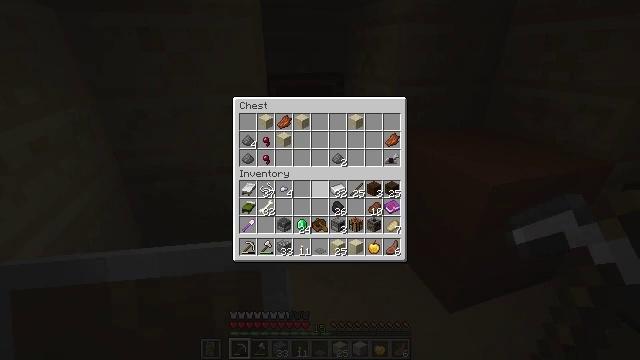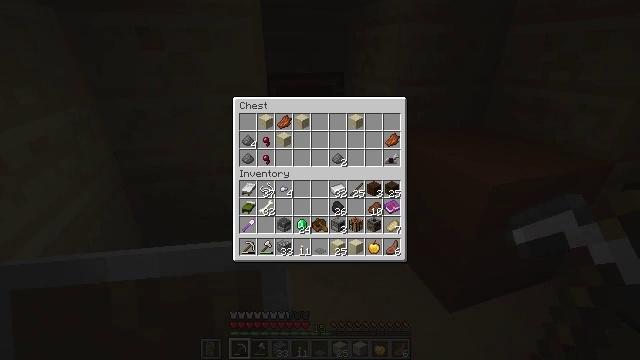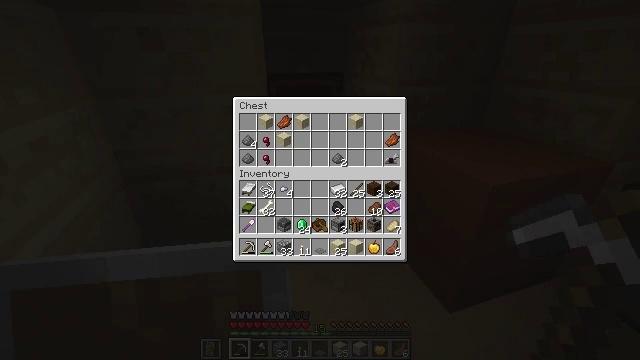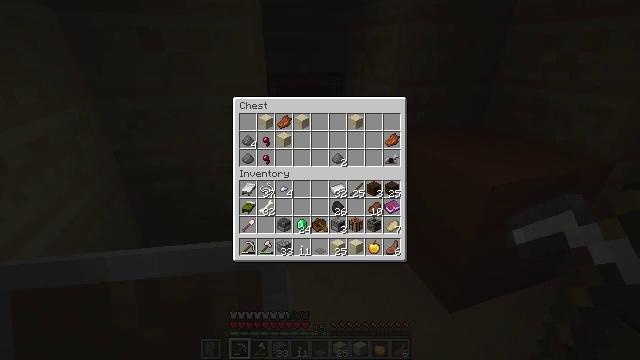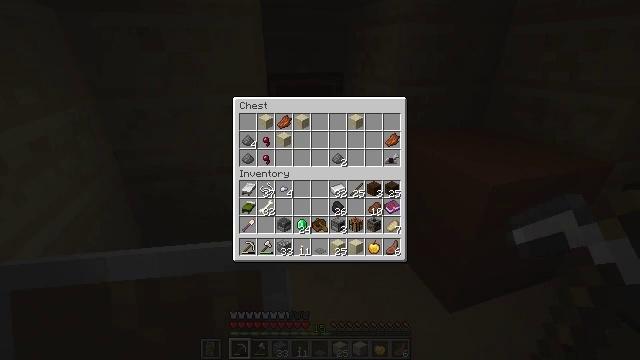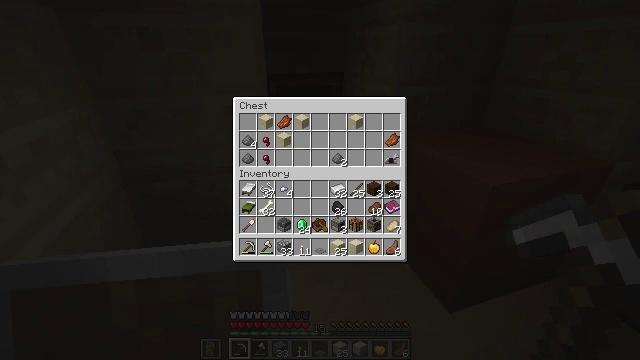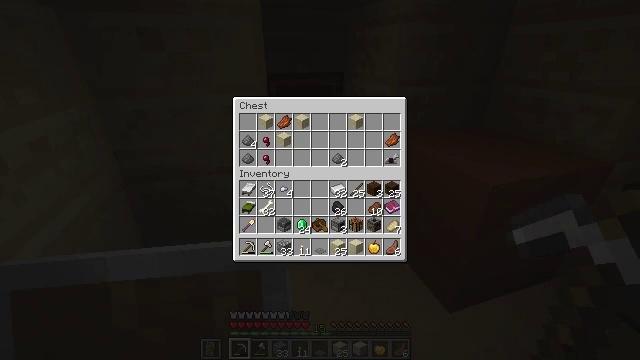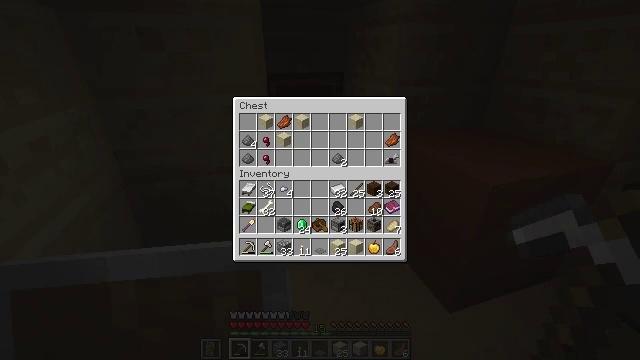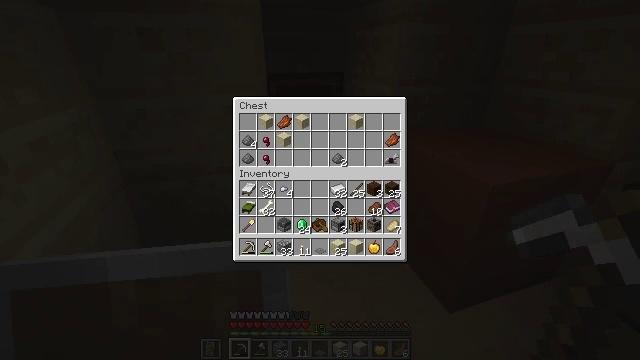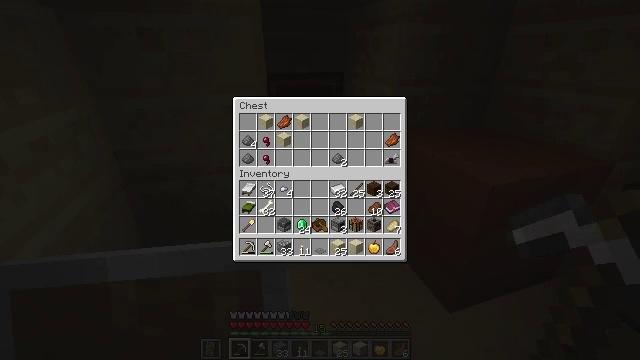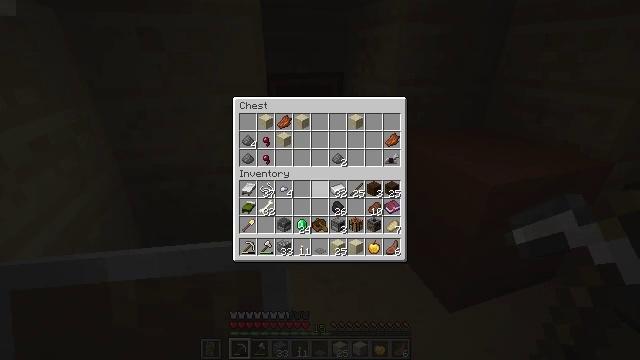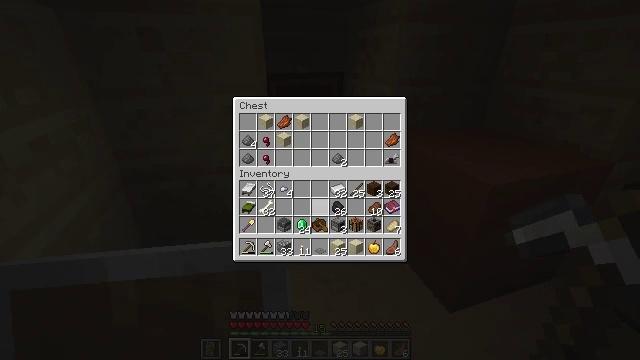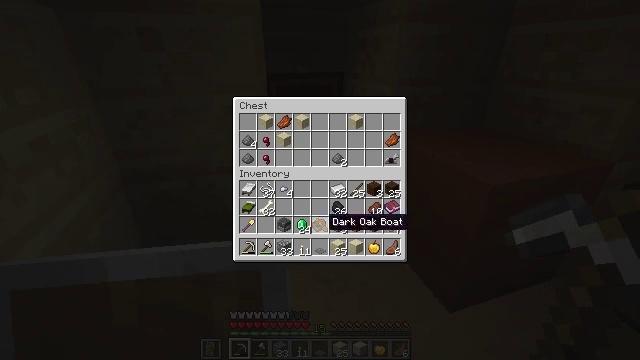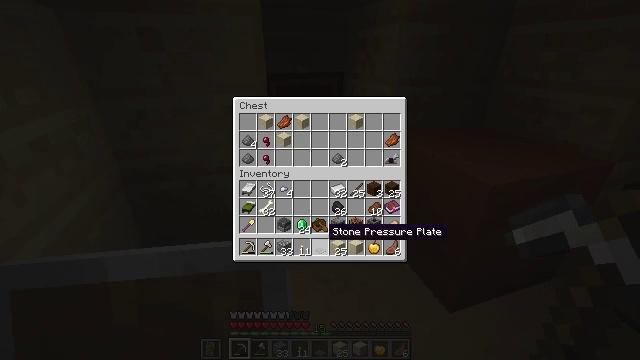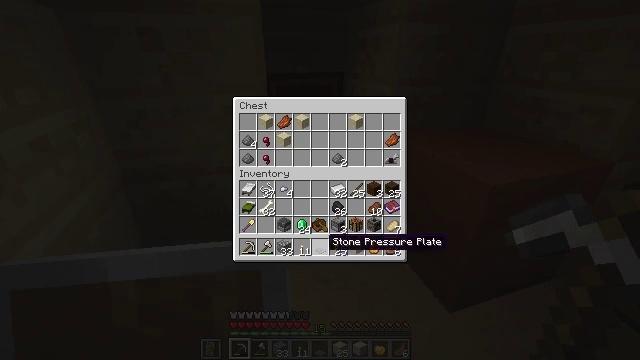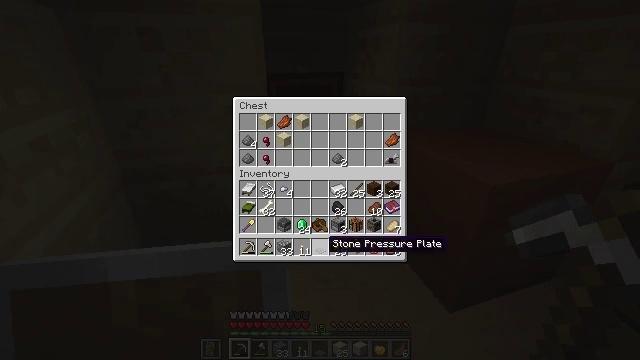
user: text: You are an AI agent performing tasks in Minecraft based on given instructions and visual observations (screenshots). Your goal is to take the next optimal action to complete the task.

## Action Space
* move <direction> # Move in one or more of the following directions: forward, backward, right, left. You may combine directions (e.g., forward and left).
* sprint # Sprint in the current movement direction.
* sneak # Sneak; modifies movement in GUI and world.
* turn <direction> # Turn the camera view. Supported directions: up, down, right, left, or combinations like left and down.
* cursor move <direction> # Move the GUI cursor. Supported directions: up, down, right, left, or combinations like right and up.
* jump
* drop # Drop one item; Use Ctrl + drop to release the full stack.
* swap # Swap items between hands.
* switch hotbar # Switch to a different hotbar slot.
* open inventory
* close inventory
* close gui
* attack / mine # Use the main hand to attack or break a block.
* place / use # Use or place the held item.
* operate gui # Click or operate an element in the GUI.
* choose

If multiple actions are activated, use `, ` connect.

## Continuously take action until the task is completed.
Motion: motion action
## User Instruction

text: Collect cut sandstone by mining it.
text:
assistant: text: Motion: no_op
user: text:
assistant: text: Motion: no_op
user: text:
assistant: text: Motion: no_op
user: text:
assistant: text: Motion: no_op
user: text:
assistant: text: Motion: no_op
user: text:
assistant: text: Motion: no_op
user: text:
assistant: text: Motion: no_op
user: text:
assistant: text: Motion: no_op
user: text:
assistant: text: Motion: no_op
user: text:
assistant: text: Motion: cursor move down
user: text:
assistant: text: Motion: cursor move down
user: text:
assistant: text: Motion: cursor move down
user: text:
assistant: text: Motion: cursor move down
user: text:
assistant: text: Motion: cursor move down
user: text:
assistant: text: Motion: no_op
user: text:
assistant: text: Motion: no_op
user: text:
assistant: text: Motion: sneak
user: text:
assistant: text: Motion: sneak
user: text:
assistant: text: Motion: sneak
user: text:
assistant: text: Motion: sneak
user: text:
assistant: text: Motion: sneak, operate gui
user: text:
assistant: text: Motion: sneak, operate gui
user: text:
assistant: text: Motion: sneak, operate gui
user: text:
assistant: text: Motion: sneak
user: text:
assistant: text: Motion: sneak
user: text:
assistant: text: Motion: no_op
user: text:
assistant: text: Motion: no_op
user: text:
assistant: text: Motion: no_op
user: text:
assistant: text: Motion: cursor move up
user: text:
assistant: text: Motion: no_op